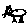
Label: cat